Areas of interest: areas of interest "Huangtai Cultural Palace"
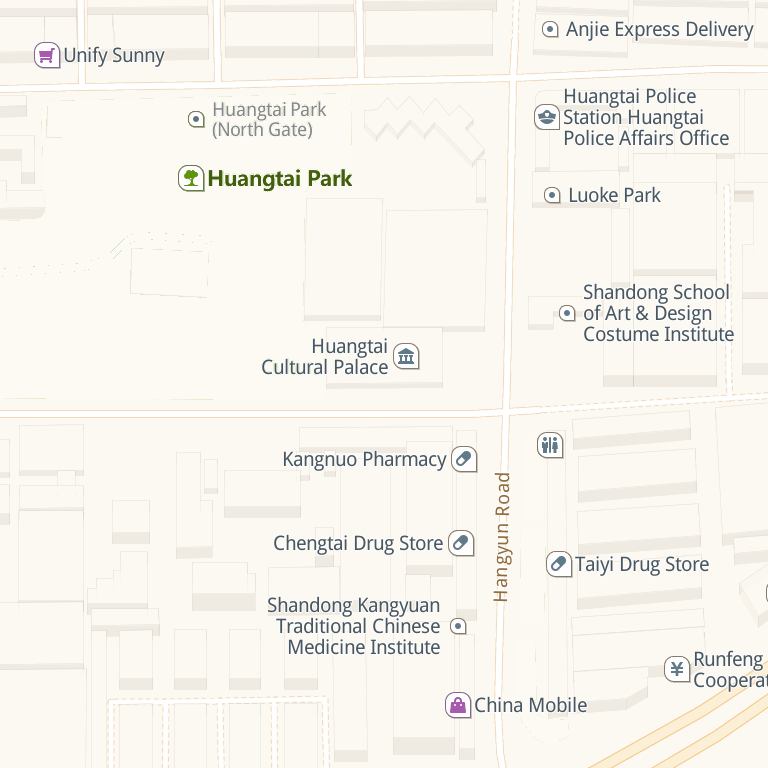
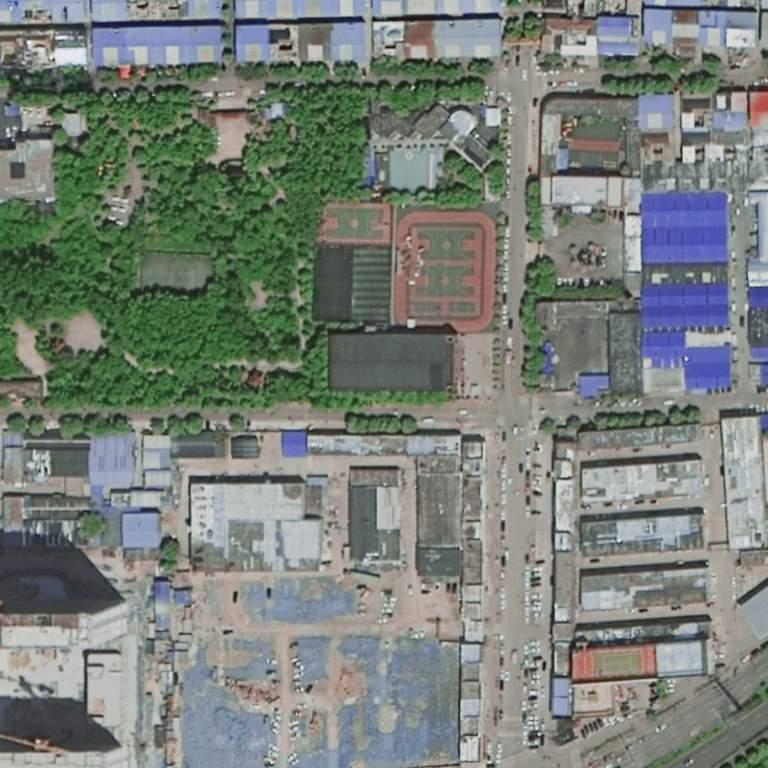